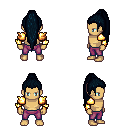
a pixel art fantasy rpg character, male body template, human, tanned skin, gold arm armor, magenta pants, raven extra-long topknot hairstyle, four views (front, back, left, right), 2x2 character sprite sheet, small pixel art, hard edges, no anti-aliasing